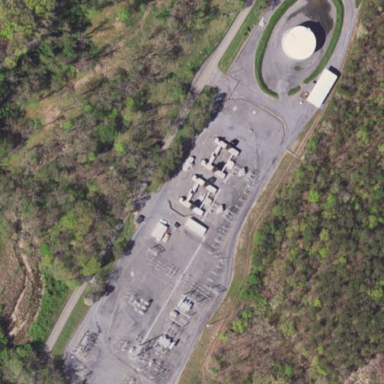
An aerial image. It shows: Generator is pictured.